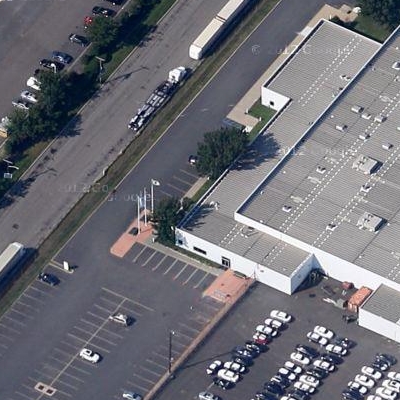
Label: Industry